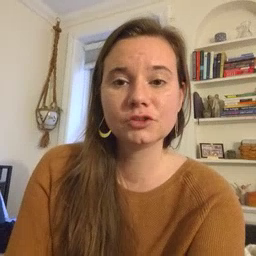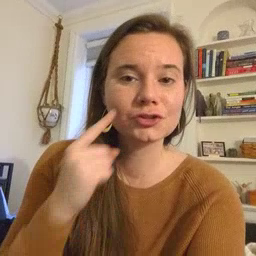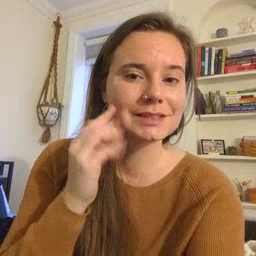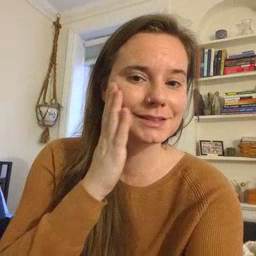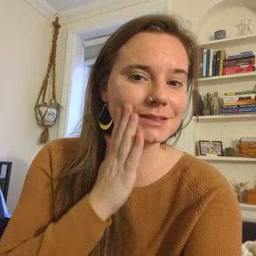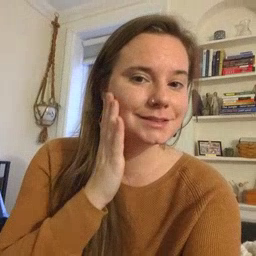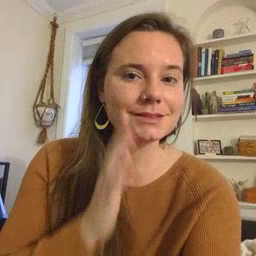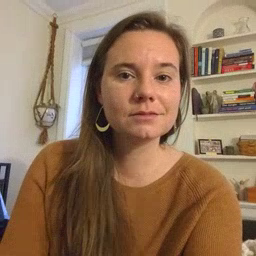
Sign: cheek